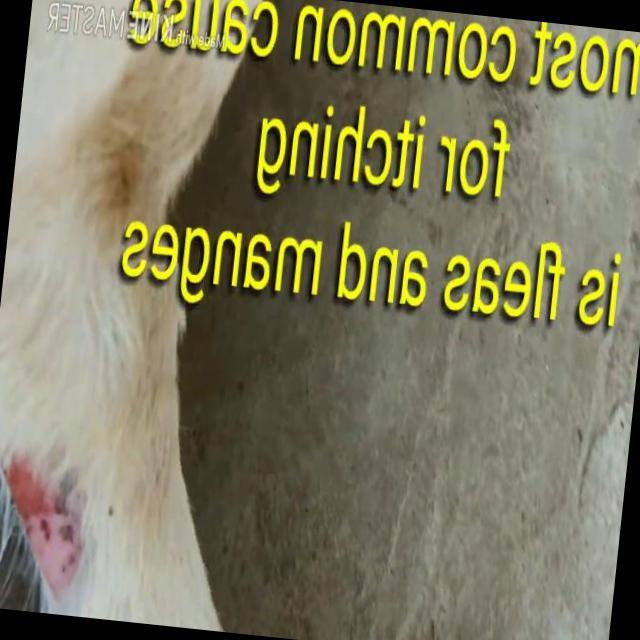
Canine dermatitis — inflammation of the skin presenting with erythema, pruritus, papules, and excoriation. May be allergic, contact, or atopic in origin.